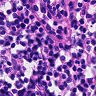
Metastatic tissue present: no